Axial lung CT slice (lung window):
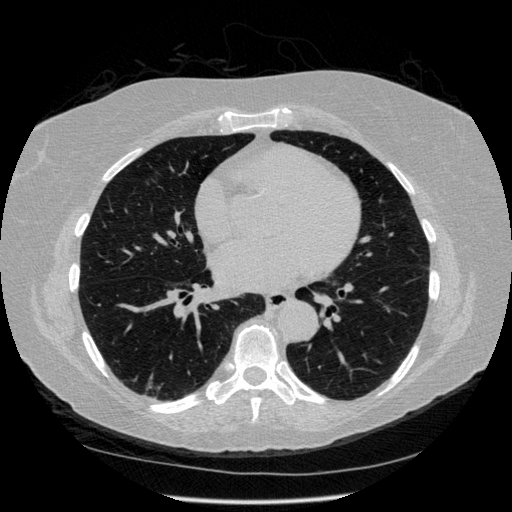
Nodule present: no